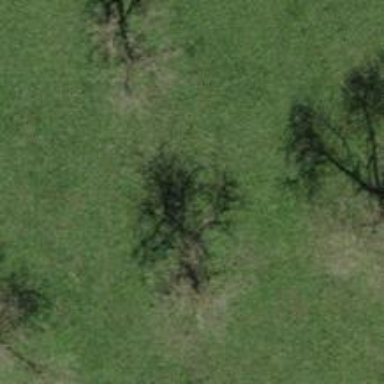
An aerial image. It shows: Beautiful tree in nature.